Question: In this view

there are multiple subviews. Now I configured the views to drop a shadow as shown in the screenshot: The views are dropping the shadow also over the other views. Do you see a way to easily drop the shadow ? So z-index of all the shadows < z-index of all the views.
I already tried to create an additional view for each box and placed all of this shadow views behind all boxes. This kind of works. But there is a lack when moving the boxes around using a PanGesture. Also this design looks a it messy. At the moment, it's a clear design to have one UIView for each box.
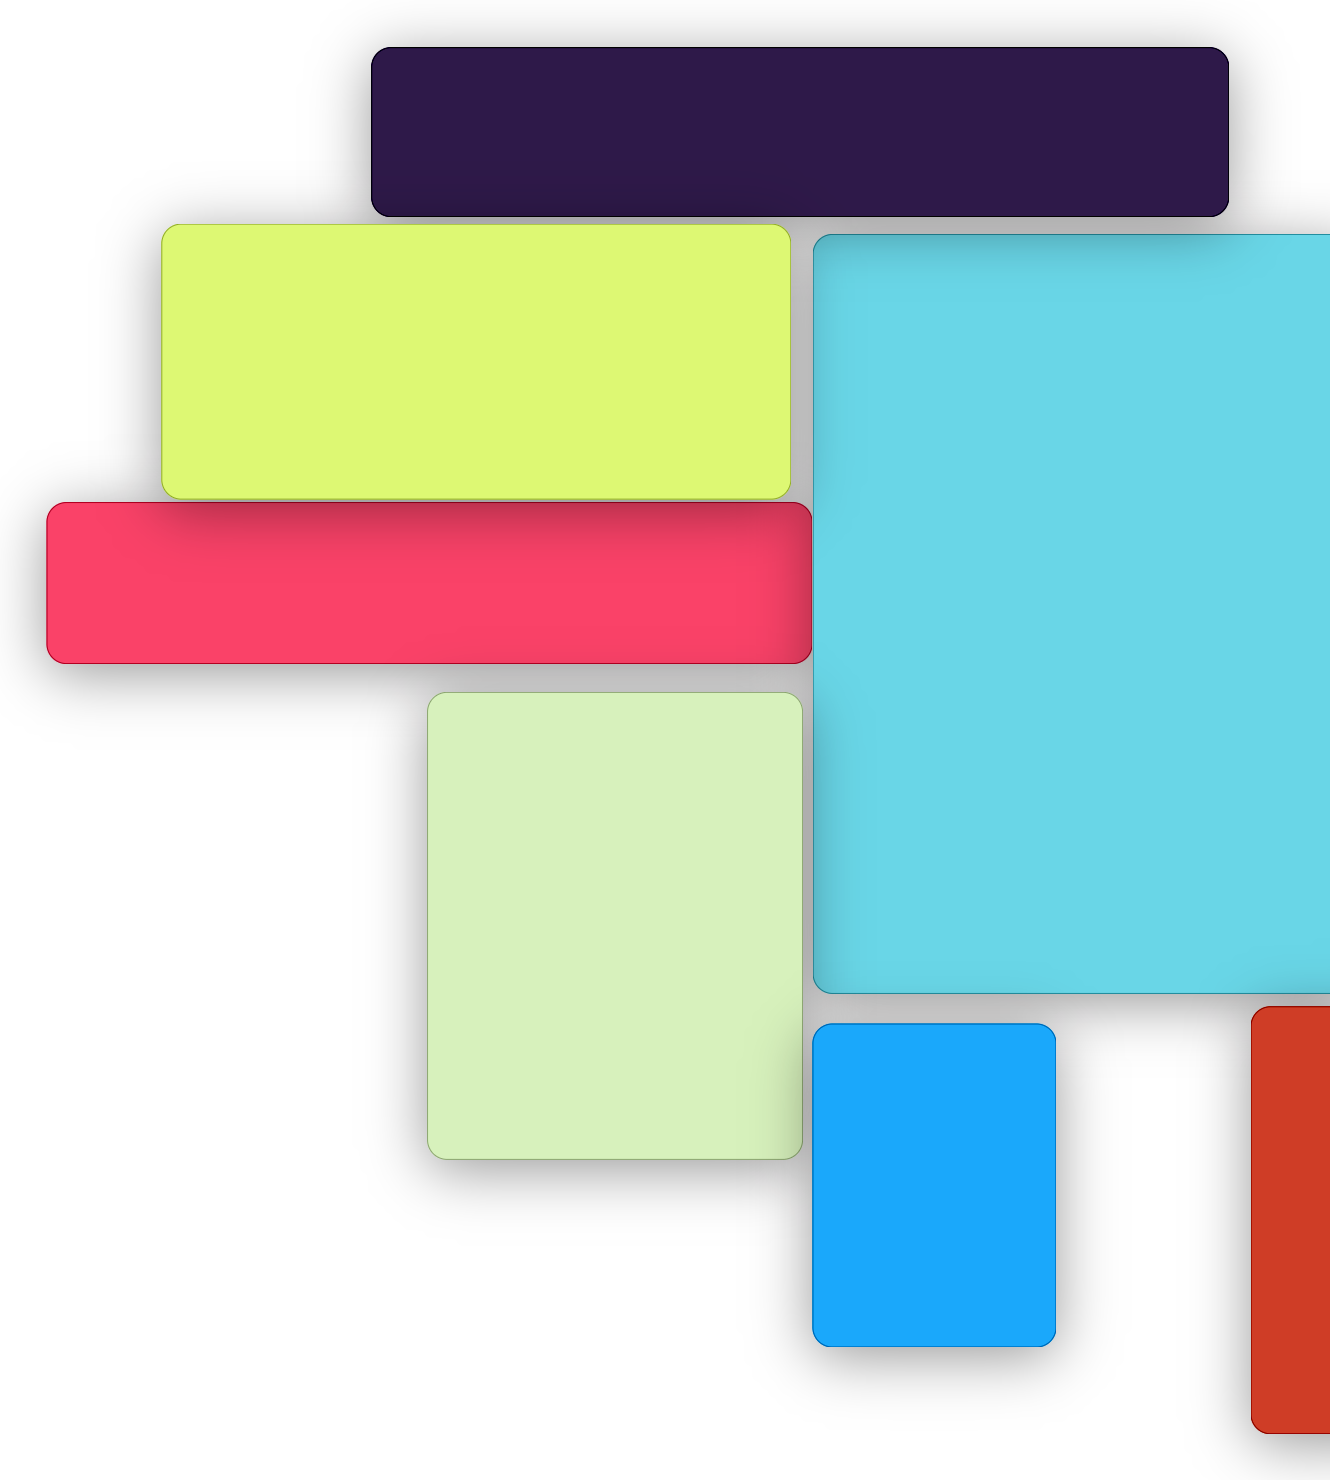
Answer: You're thinking about the solution wrong. However in your own words, 'behind all views' is the answer.
As you noticed, applying a shadow to each view will have overlapping shadows due to each views z-index.
You mentioned creating an additional view for each box which is close to another solution but not quite. You could create a single container view and place all of the boxes inside this one container view. Then apply your shadow to the container view. This will give you your result, but will have horrible performance! Every time 'layoutSubviews' is called, such as when a views frame changes, the shadows are recalculated. As you mentioned, you're using a pan gesture, so moving a box slightly will layout the subviews a few dozen times.
The solution you should go with is to create 2 container views which are sibling views. For every colored view you create, add it to the top container view and create another view which will be added to the bottom container view, lets call it the shadow container view. Use constraints on the views inside of the shadow container so their top, leading, bottom and trailing are equal to their equivalent view in the top container view. Next add a shadow to the views inside of the shadow container view and make sure to apply the 'layer.shadowPath'! This shadow path is the key to prevent the shadow from being redrawn when you pan.
If you don't understand and need an example let me know and I'll give you one.